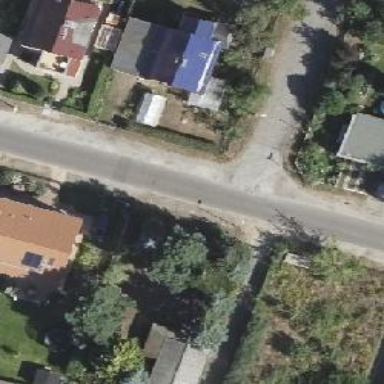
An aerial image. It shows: Smooth asphalt road in residential area.